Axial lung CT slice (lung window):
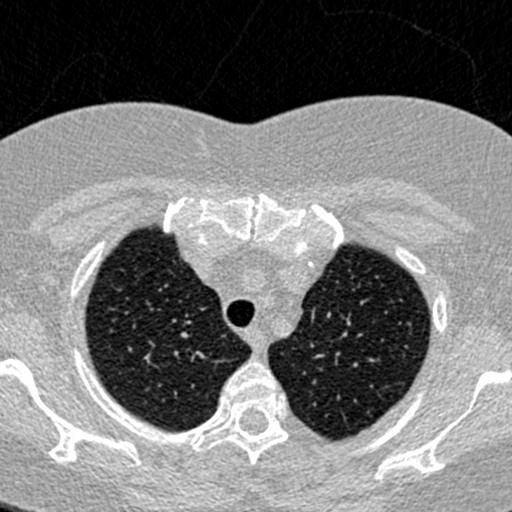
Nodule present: no